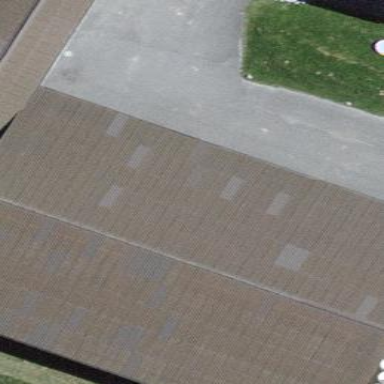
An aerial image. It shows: Shed.